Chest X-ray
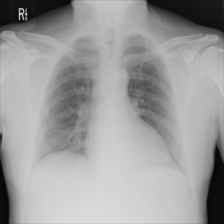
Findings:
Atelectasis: negative
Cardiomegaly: negative
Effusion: negative
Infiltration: negative
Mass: negative
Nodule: negative
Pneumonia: negative
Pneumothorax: negative
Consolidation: negative
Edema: negative
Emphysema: negative
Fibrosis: negative
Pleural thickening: negative
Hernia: negative